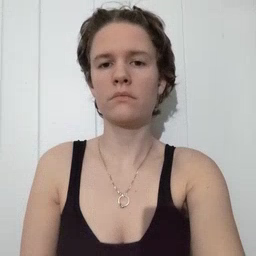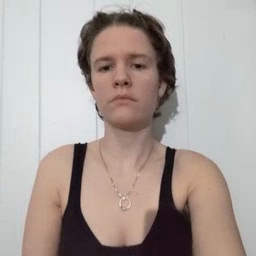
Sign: yucky